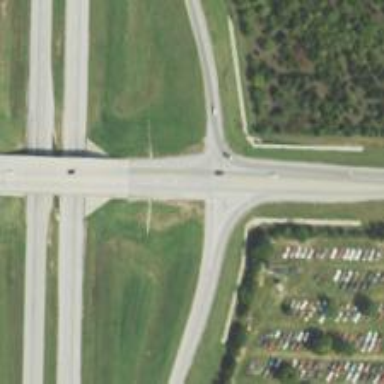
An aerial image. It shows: Trunk link highway.